Field crop: maize
Growth stage: 2
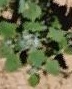
Species: chenopodium